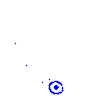
Particle: pion